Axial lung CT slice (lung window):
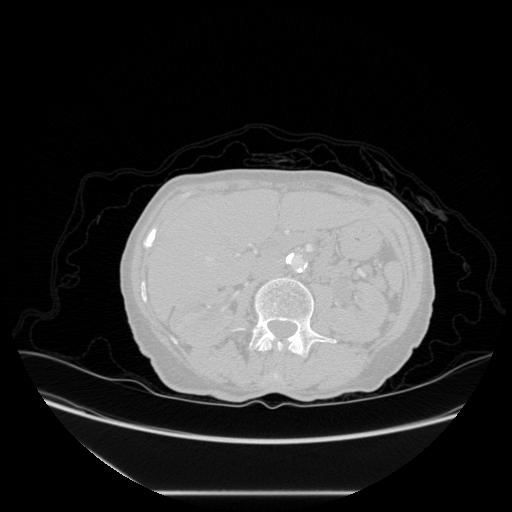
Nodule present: no